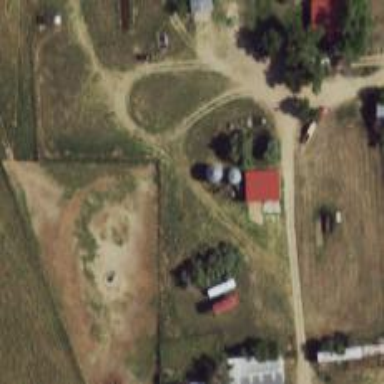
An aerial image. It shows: Silo.